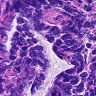
Metastatic tissue present: no